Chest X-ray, PA view. Patient: 80 years old, sex M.
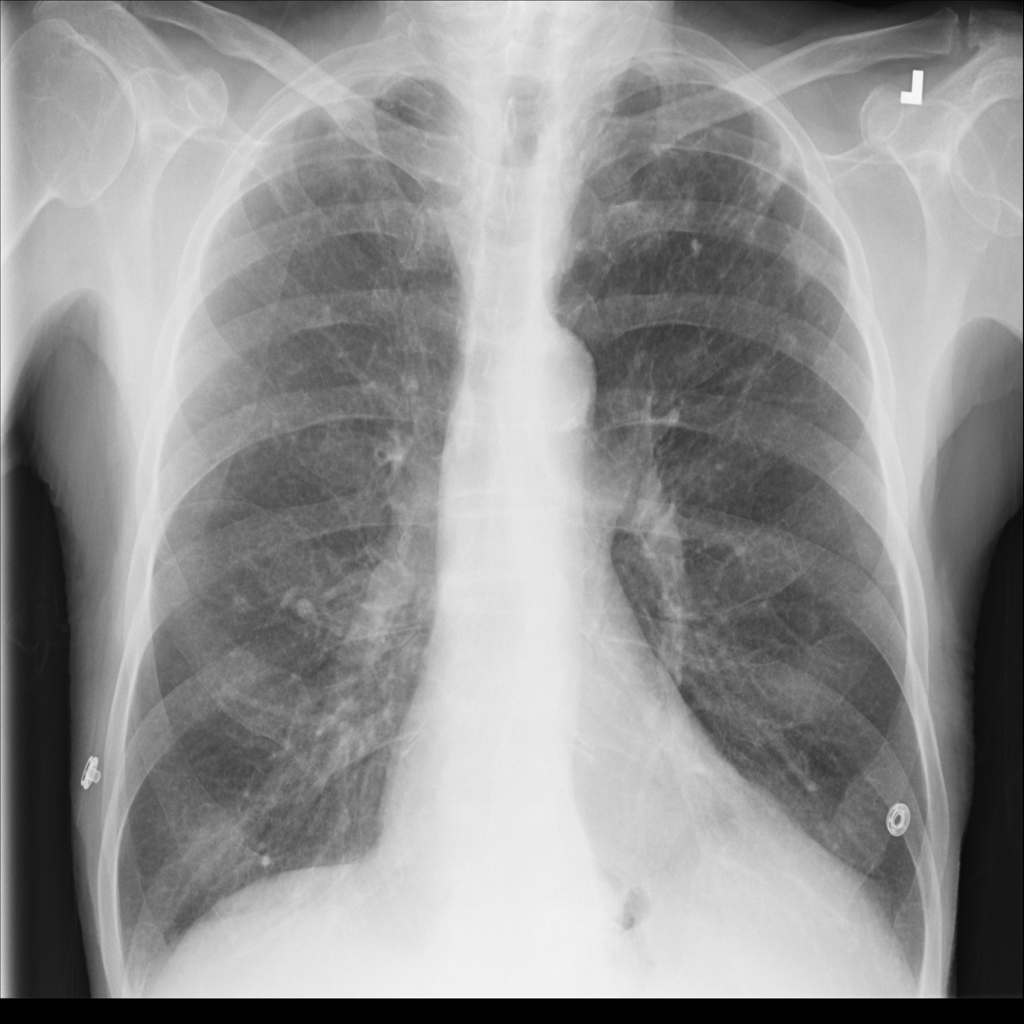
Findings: No Finding